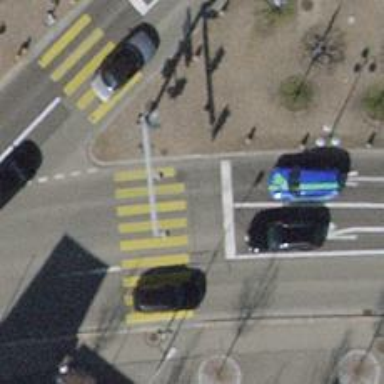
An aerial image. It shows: Crossing with traffic signals.